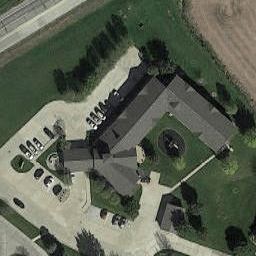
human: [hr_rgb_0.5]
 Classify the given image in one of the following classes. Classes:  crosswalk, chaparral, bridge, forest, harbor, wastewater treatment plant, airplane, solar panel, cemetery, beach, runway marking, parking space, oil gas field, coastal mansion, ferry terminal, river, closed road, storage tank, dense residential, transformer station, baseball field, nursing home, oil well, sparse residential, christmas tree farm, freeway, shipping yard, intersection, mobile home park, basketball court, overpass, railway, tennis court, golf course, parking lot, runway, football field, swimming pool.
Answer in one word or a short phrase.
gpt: nursing home